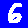
Digit: 6